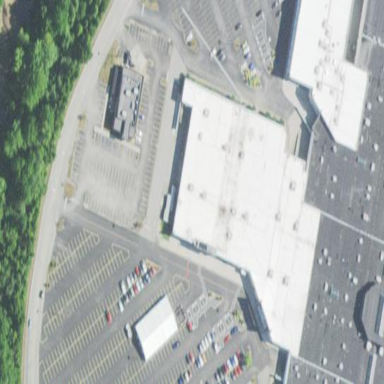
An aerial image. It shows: Retail building.